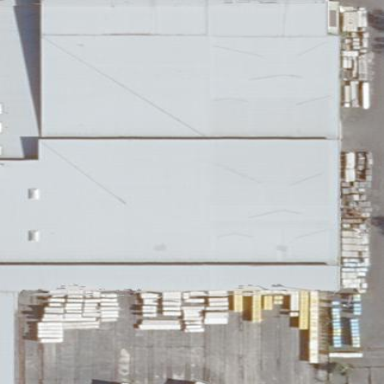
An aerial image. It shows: Industrial building.